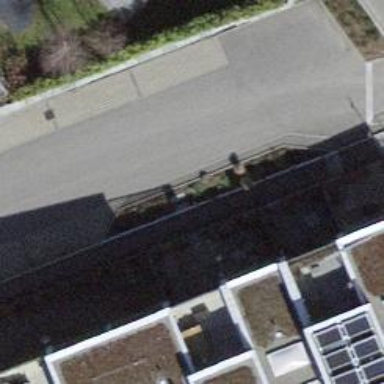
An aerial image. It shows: Sidewalk.